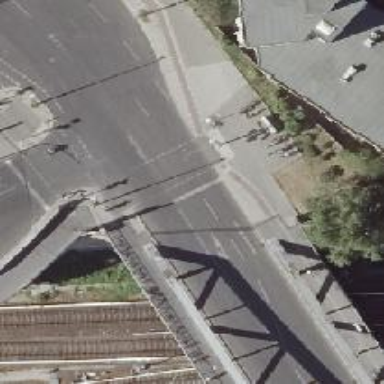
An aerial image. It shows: Road with traffic signals.